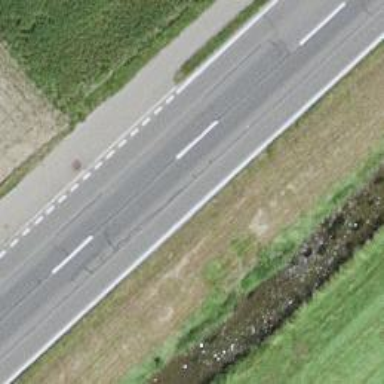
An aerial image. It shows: Secondary road.